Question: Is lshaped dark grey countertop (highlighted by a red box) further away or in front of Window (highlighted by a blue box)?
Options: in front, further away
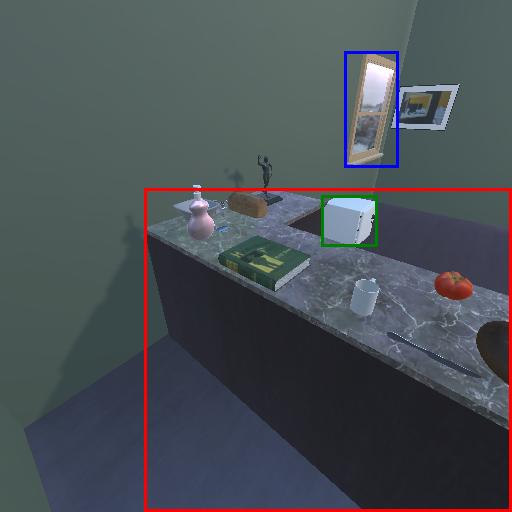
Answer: in front